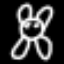
Label: frog